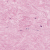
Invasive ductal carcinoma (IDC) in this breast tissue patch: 0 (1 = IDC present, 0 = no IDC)